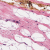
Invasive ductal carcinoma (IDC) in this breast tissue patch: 0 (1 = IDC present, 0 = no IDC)